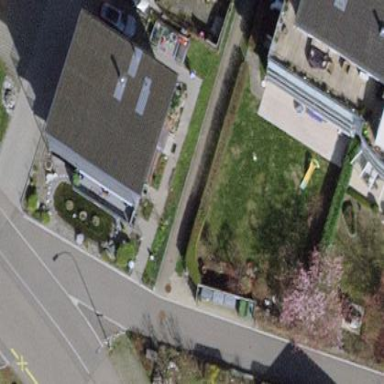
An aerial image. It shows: Detached building.